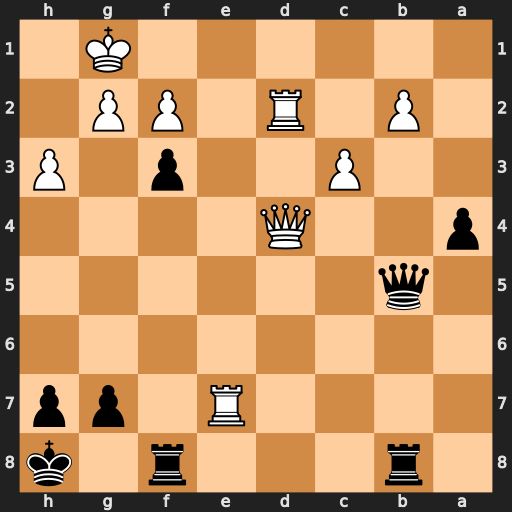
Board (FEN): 1r3r1k/4R1pp/8/1q6/p2Q4/2P2p1P/1P1R1PP1/6K1
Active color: b
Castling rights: -
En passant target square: -
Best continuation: Qg5 Rxg7 Qxg7